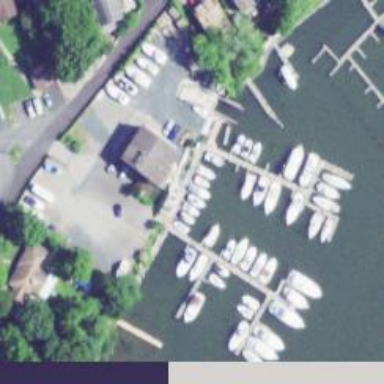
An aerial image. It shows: Marina on leisure land.